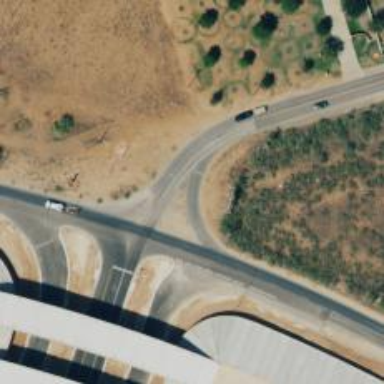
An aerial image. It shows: Secondary link road.